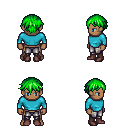
a pixel art fantasy rpg character, male body template, human, dark skin, teal long-sleeve shirt, metal pants, green short bangs hairstyle, maroon shoes, four views (front, back, left, right), 2x2 character sprite sheet, small pixel art, hard edges, no anti-aliasing